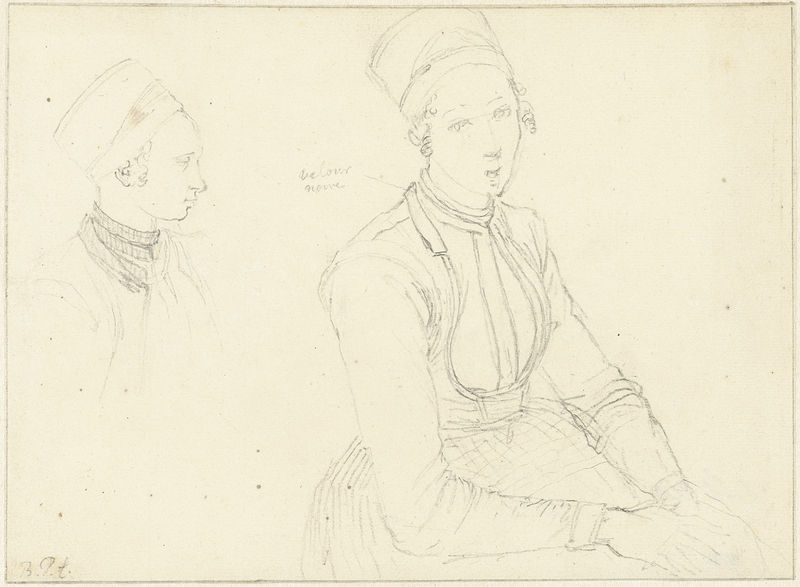
Titel: Twee schetsen naar het kostuum van een Marker vrouw
Künstler: Bernard Picart
Standort: Amsterdam
Institution: Rijksmuseum
Schlagwörter: hands, hat, people, women, black, collar, dress, face, female, gray, hair, nose, seated, sit, sitting, skirt, woman, two, brown, profile, silver, eyes, light, drawing, paper, bodice, texture, chin, mouth, scarf, sketch, curls, writing, neck, vest, study, pencil, cloth, fingers, shoulders, clothing, lapel, tan, sleeves, concept, cuffs, woman sitting, har, ringlets, dres, signed, concept art, initials, waist, belove